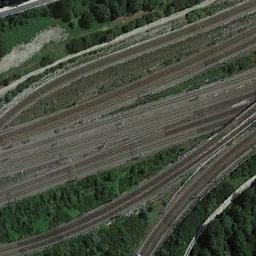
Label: railway